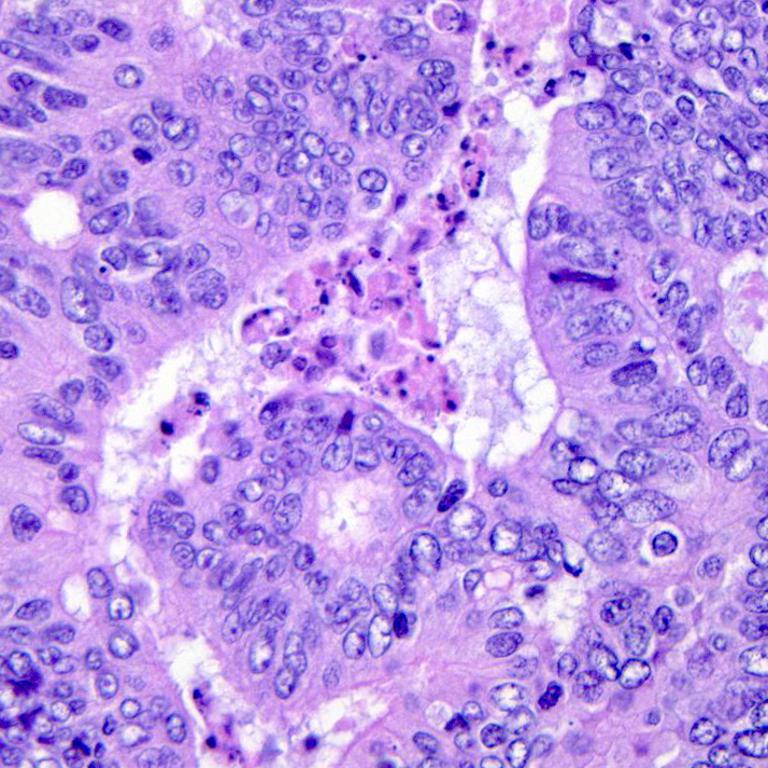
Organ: colon
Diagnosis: adenocarcinomas